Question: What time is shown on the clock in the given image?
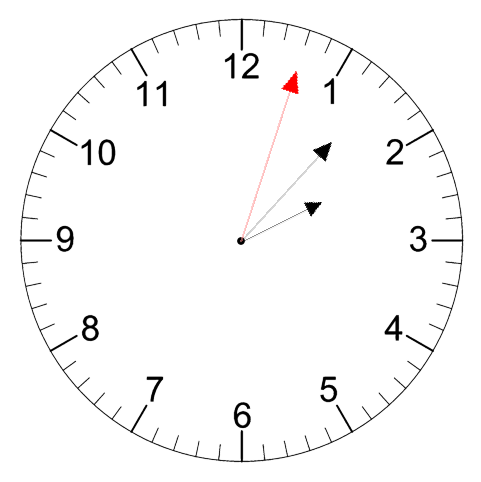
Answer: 02:07:03